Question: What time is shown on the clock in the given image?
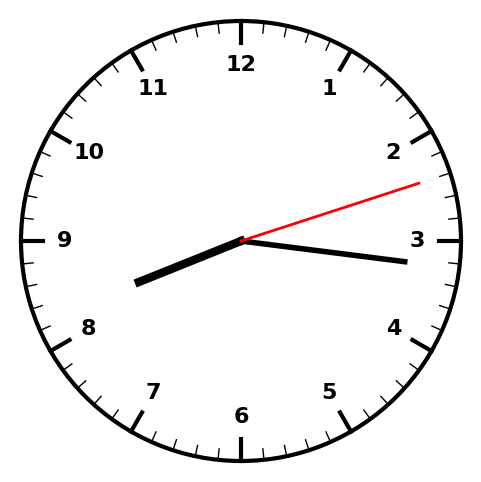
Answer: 08:16:12